Question: I have a table on my website where each table cell contains an image that is 138px X 138px. When I style '<td>' in CSS to have padding:0px; the table cell ends up with the size of 138px by 143px. I have not seen any reason as to why this is happening. Even when I do padding-bottom:-5px; the table remains at exactly the same size. What is happening!
The CSS:
'''
td
{
width: auto;
height: auto;
padding: 0px;
}
'''

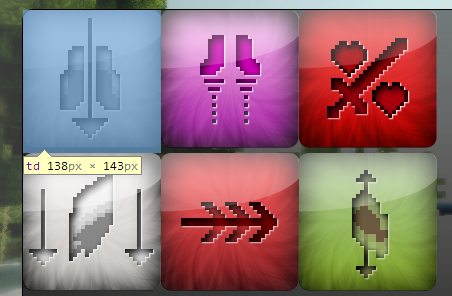
Answer: did you reset vertical-align to img tags ?
'''
td img {
vertical-align:top; /* or bottom */
}
'''
By defaut image stands on baseline wich explains that gap underneath.